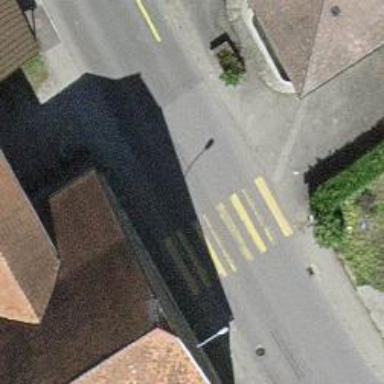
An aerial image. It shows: Zebra crossing on the road.